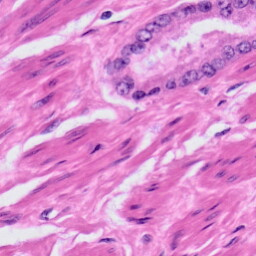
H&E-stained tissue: Prostate